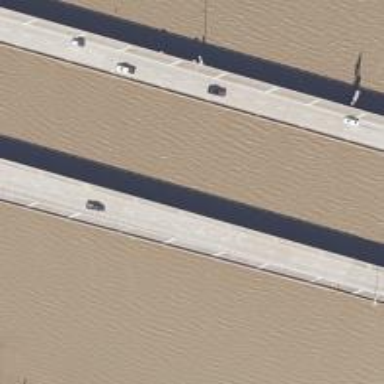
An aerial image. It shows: Bridge over motorway.